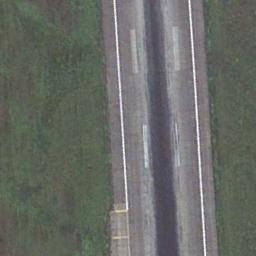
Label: runway